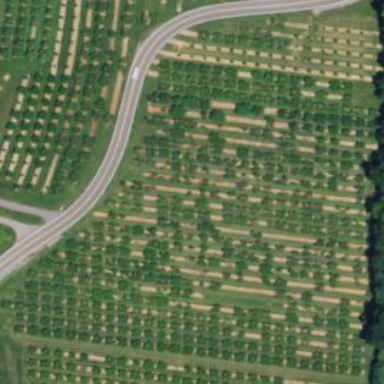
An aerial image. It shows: Orchard.